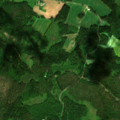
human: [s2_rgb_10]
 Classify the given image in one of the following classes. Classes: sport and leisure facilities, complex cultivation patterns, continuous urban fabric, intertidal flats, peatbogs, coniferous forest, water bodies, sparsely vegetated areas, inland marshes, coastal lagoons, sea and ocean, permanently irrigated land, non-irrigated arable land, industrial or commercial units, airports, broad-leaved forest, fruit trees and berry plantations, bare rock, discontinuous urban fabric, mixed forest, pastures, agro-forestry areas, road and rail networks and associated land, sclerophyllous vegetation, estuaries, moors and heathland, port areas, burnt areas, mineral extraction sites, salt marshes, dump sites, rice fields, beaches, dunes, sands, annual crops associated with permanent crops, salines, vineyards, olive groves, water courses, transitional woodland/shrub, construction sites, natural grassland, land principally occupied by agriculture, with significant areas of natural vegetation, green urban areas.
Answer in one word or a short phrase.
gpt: land principally occupied by agriculture, with significant areas of natural vegetation, coniferous forest, mixed forest